Aerial crown-view tile of a tropical tree (Barro Colorado Island, Panama), acquired 20250217:
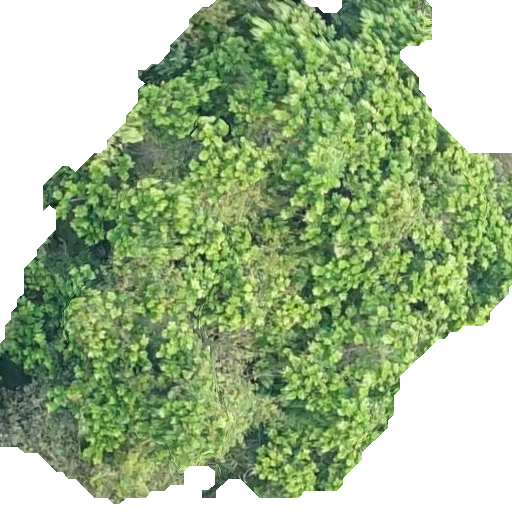
Species: Anacardium excelsum
GBIF accepted scientific name: Anacardium excelsum
Crown area: 278.447 m²